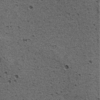
Label: not_dusty